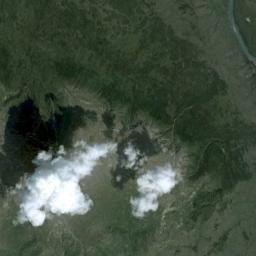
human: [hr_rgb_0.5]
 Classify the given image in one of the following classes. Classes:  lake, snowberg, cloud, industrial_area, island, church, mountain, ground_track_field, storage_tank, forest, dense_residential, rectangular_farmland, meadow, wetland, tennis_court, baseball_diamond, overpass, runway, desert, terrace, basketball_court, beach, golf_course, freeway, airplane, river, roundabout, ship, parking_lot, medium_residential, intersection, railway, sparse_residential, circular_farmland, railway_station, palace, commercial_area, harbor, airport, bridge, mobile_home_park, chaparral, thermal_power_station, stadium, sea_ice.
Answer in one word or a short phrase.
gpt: cloud